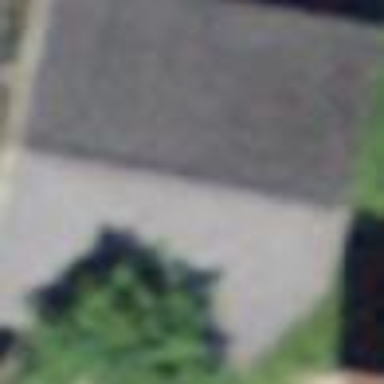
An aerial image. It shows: Barn.